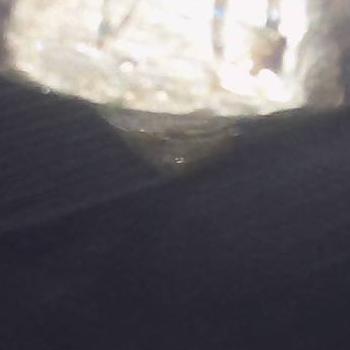
Flow rate: 42%